Question:
PS. Switching to another Eclipse theme changes only shape of gui but doesn't change colors.
My machine is:
'''
Archlinux + XFCE 4.10
Eclipse Version: 4.2.0, Build id: I20120608-1400
Java(TM) SE Runtime Environment (build 1.7.0_05-b05)
'''
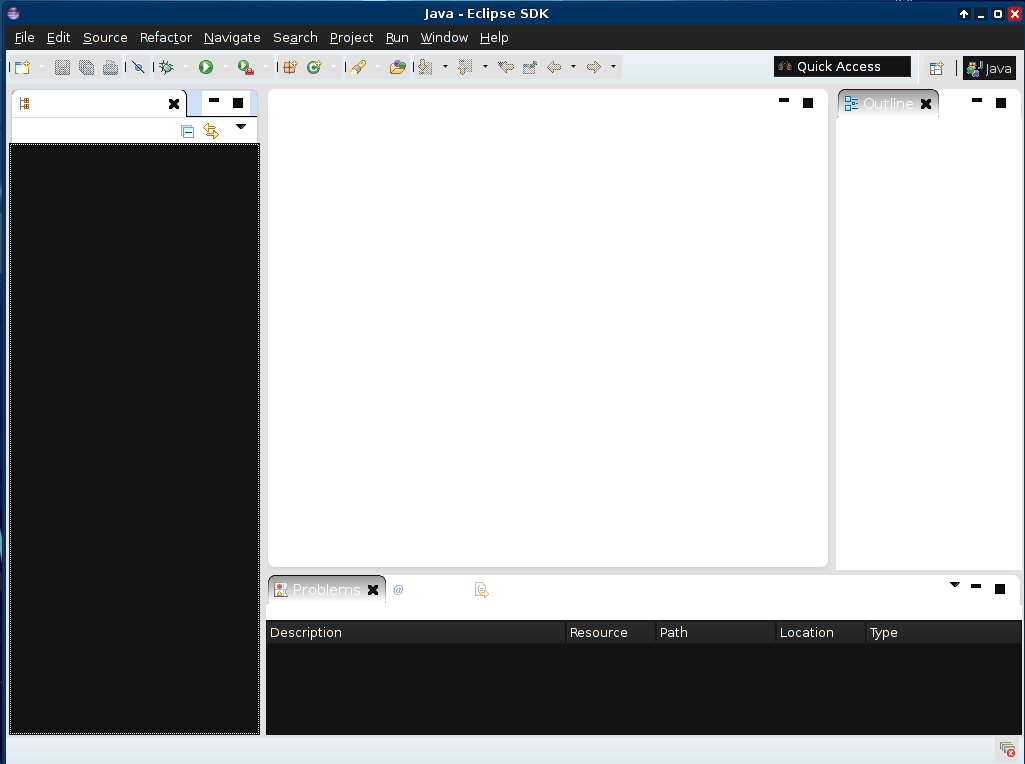
Answer: Did you restart after changing the theme? Only some changes are applied on the fly.